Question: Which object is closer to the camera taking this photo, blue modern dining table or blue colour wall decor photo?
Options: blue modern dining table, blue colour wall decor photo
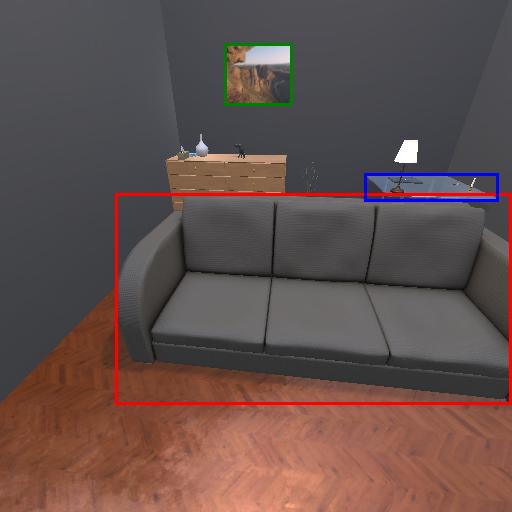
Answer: blue modern dining table